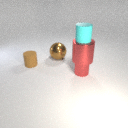
large red metal cylinder below small cyan rubber cylinder